Question: Im looping through a list of Short Tandem Repeats and trying to find the greatest amount of times they occur in a sequence of DNA.
Sequence:
'''
AAGGTAAGTTTAGAATATAAAAGGTGAGTTAAATAGAATAGGTTAAAATTAAAGGAGATCAGATCAGATCAGATCTATCTATCTATCTATCTATCAGAAAAGAGAGATCAGATCAGTTAAAGAGTAAGATATTGAATTAATGGAAAATATTGTTGGGGAAAGGAGGGATAGAGATCAGATC
'''
'''
STRs = ['AGATC', 'AATG', 'TATC']
for STR in STRs:
max_repeats = len(re.findall(f'(?<={STR}){STR}', sequence))
print(max_repeats)
'''
The greatest amount of consecutive repeats in the sequence is 4

My current regex is only returning 3 matches because of the positive lookbehind, I'm also not too sure how to modify my code to capture the greatest amount of repeats (4) without also including the other repeat groups, is it possible to retrieve a nested list of the matches which I could iterate over to find the greatest number like below.
'''
[[AGATC, AGATC, AGATC, AGATC], [AGATAC,AGATC], [AGATC, AGATC]]
'''
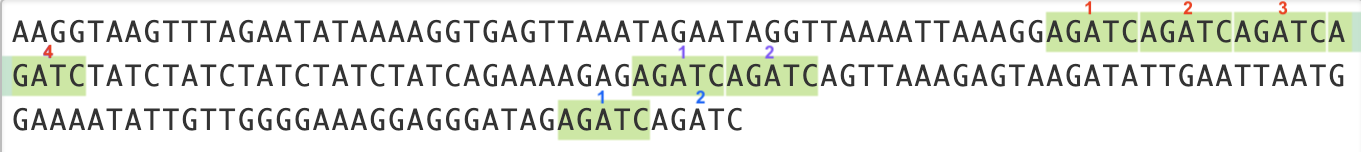
Answer: When there is nothing dynamic in the string that you're searching for, and when the string that you are searching in is large, I would try to find a solution that avoids regex, because basic string methods typically are significantly faster than regex.
The following is probably un-Pythonic in more ways than one (improvement suggestions welcome), but the underlying assumption is that 'str.split()' massively outperforms regex, and the arithmetic to calculate string positions takes negligible time.
'''
def find_tandem_repeats(sequence, search):
""" searches through an DNA sequence and returns (position, repeats) tuples """
if sequence == '' or search == '':
return
lengths = list(map(len, sequence.split(search)))
pos = lengths[0]
repeats = 0
pending = False
for l in lengths[1:]:
if l == 0:
pending = True
repeats += 1
continue
repeats += 1
yield (pos, repeats)
pos += l + len(search) * repeats
repeats = 0
pending = False
if pending:
yield (pos, repeats)
'''
usage:
'''
data = "AAGGTAAGTTTAGAATATAAAAGGTGAGTTAAATAGAATAGGTTAAAATTAAAGGAGATCAGATCAGATCAGATCTATCTATCTATCTATCTATCAGAAAAGAGAGATCAGATCAGTTAAAGAGTAAGATATTGAATTAATGGAAAATATTGTTGGGGAAAGGAGGGATAGAGATCAGATC"
positions = list(find_tandem_repeats(data, 'AGATC'))
for position in positions:
print("at index %s, repeats %s times" % position)
max_position = max(positions, key=lambda x: x[1])
print("maximum at index %s, repeats %s times" % max_position)
'''
Output